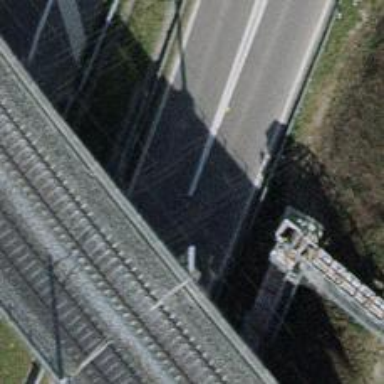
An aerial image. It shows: Motorway junction.